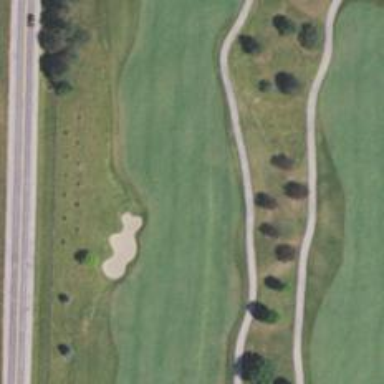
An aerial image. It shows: Golf hole.